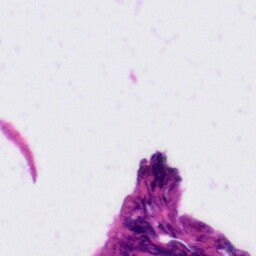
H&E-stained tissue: Tonsil